Question: I have a question. I would like to know if vertex IDs of vertex can collide or not, when you put several Janusserver inserting vertices against the same Cassandra?

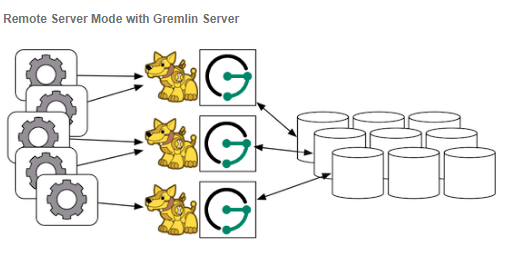
Answer: JanusGraph IDs are 64 bit long
'''
[ 0 | count | partition | ID padding (if any) ]
'''
- - -
Together with the count, partition and id padding the is ID unique across cluster
---

JanusGraph uses 'ConsistentKeyIDAuthority' class to allocate IDBlock. IDBlock Consist of start count and block size (Default Value 10000). For each partition in a JanusGraph instance it locally increment count, starting from start count and assign maximum block size number of id.
A JanusGraph Instance have default 10 partition. These partition and IDBlock are initialized at startup, If a IDBlock id creating size exceeds the block size then it reallocate new IDBlock. If a partition's start count exceeds the max counter value, then it added to the exhausted partition.
JanusGraph uses cassandra 'janusgraph_ids' table to allocate IDBlock.
Note :